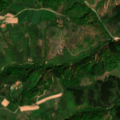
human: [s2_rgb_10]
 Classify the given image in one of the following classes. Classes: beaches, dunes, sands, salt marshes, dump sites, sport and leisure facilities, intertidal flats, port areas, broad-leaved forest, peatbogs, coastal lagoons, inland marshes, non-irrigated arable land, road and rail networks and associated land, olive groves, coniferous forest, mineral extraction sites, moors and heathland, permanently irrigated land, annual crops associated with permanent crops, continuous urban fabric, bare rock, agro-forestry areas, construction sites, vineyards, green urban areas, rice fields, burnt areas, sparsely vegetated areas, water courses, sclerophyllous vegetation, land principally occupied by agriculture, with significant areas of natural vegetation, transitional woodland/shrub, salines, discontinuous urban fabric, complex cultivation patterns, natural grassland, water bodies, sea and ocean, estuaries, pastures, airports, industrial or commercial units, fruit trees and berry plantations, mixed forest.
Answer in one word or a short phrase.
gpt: complex cultivation patterns, broad-leaved forest